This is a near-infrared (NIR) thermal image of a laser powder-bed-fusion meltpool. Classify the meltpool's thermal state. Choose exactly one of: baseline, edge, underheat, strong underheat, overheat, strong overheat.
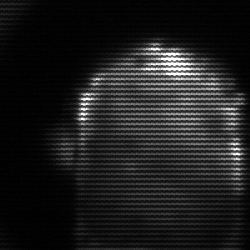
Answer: baseline